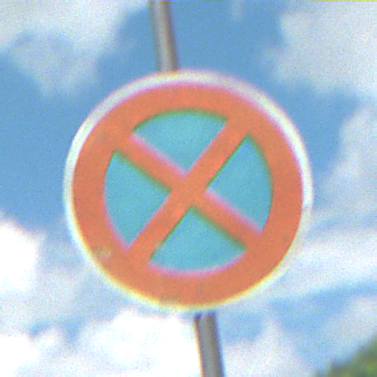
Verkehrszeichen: AbsolutesHalteverbot
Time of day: Midday
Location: Outdoor (Nature)
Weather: PartlyCloudy
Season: NotSpecified
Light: Natural